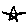
Label: star